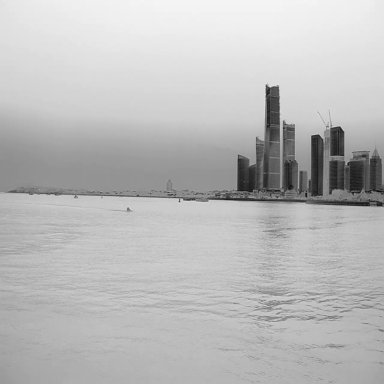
There are six objects shown in the infrared image, including two bulk_carriers, a sailboat, two canoes, and a container_ship.